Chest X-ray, AP view. Patient: 42 years old, sex M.
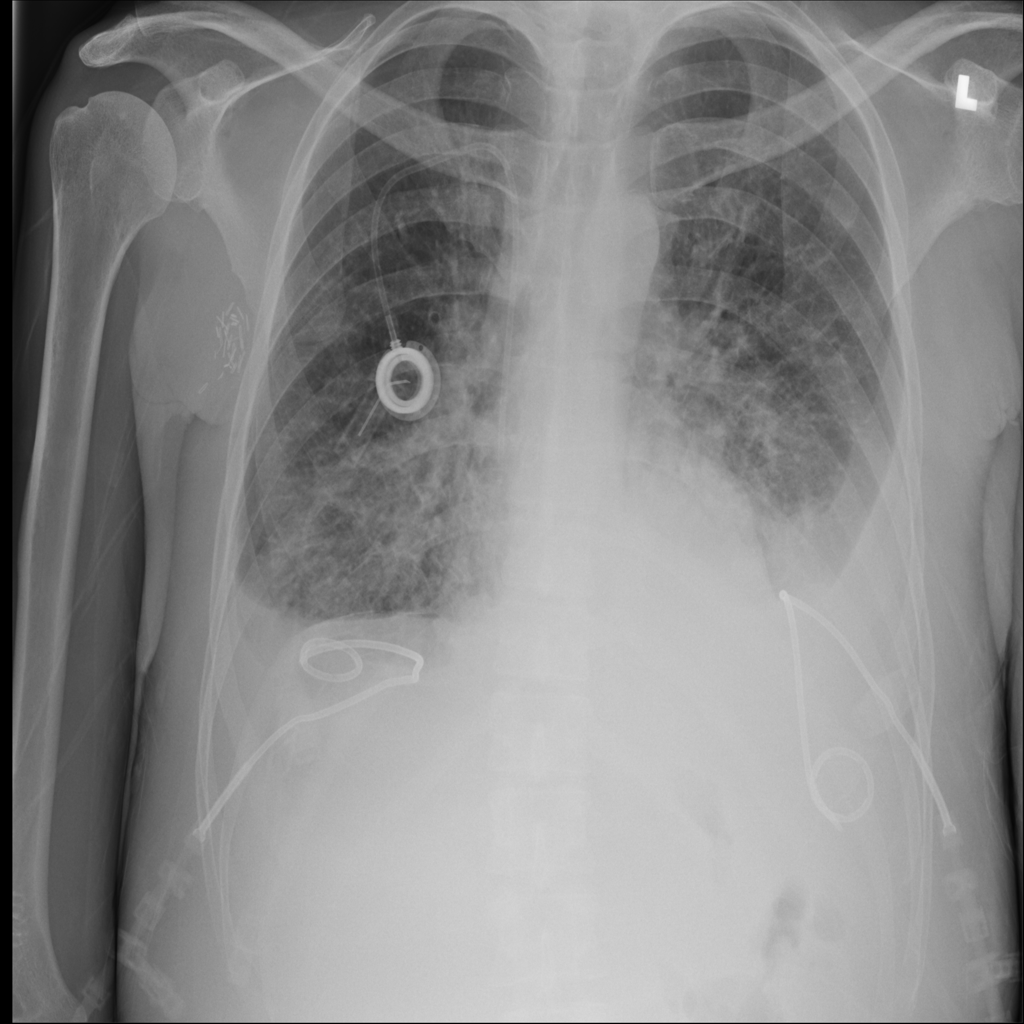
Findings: Effusion